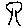
Label: tree